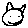
Label: cat